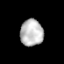
Tissue: prostate
Cell type: T cells
Senescence score: 0.3581
Nuclear area (px): 599
Mean DAPI intensity: 188.05